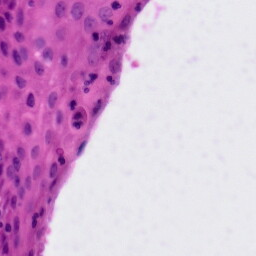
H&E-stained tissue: Tonsil